Field crop: maize
Growth stage: 2
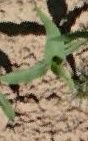
Species: maize